Interaction volume radius: 5 \u00c5
Interaction volume height: 10 \u00c5
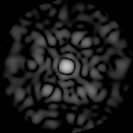
Disorder parameter: 0.8095